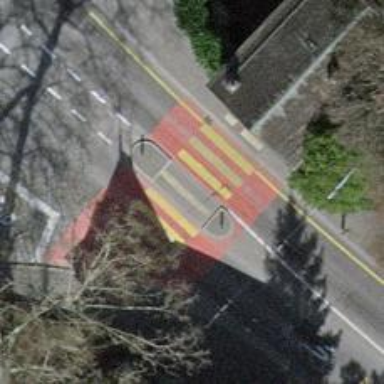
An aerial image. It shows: Marked pedestrian crossing with zebra designation and central island.